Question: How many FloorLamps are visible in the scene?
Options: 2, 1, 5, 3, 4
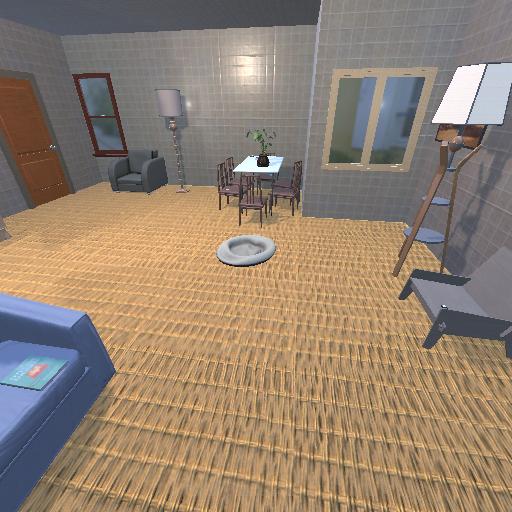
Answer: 2